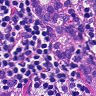
Metastatic tissue present: yes